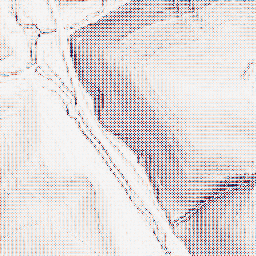
Category: wavelet
Decomposition family: wavelet_biorthogonal
Decomposition parameters: wavelet: bior1.3
level: 1
Upsampling method: sinc_blackman
Upsampling parameters: scale: 4
kernel_size: 4
Upsampling scale: 4